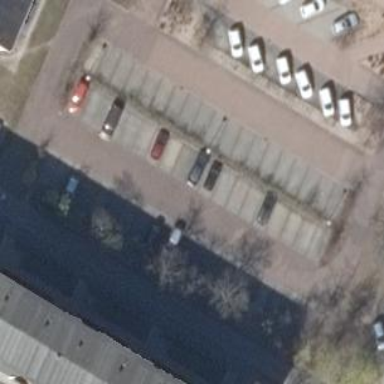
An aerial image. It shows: Parking area with surface.